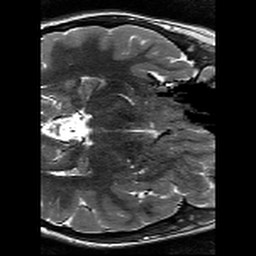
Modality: T2w
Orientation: axial